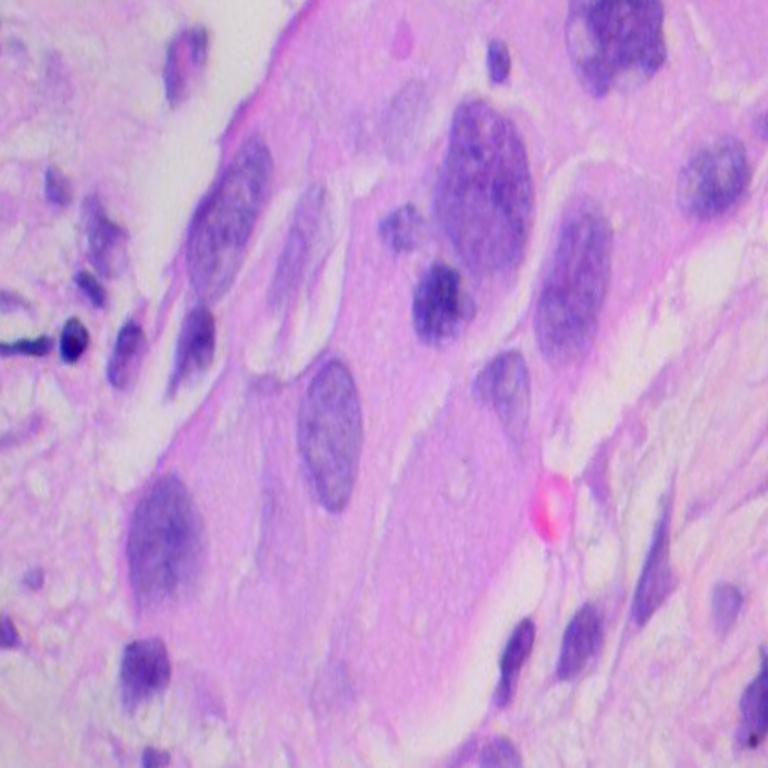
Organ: lung
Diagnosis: adenocarcinomas